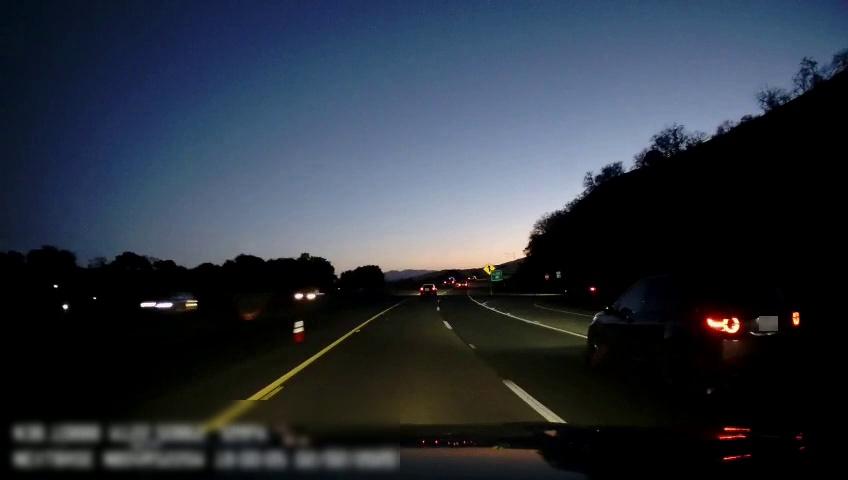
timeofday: Dusk/Dawn/Twilight
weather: Sunny
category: Drivable Space
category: Vehicles | Car
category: Vehicles | Car
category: Vehicles | Car
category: Vehicles | Car
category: Vehicles | Car
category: Lanes | Current Lane
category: Lanes | Current Lane
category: Lanes | Alternate Lane
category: Lanes | Alternate Lane
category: Traffic | Signs